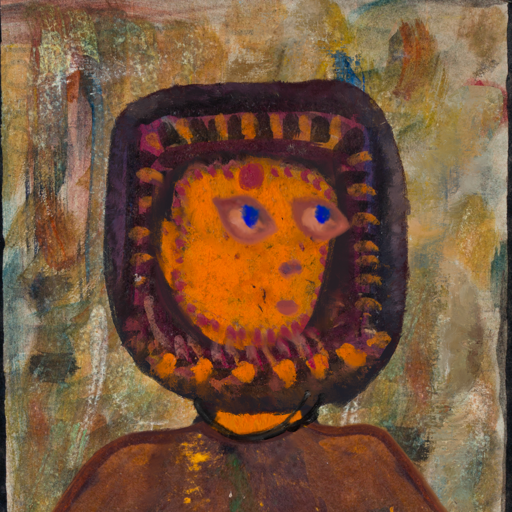
Background: Pipe, Head And Neck Side: Doll_w_Hair, Face Side: Mother_And_Son_Mother, Bust: Comrade, Hair Side: Blank, Head Accessory: Blank, Second Necklace: Blank, Necklace: Orphan, Baby: Blank